Chest X-ray:
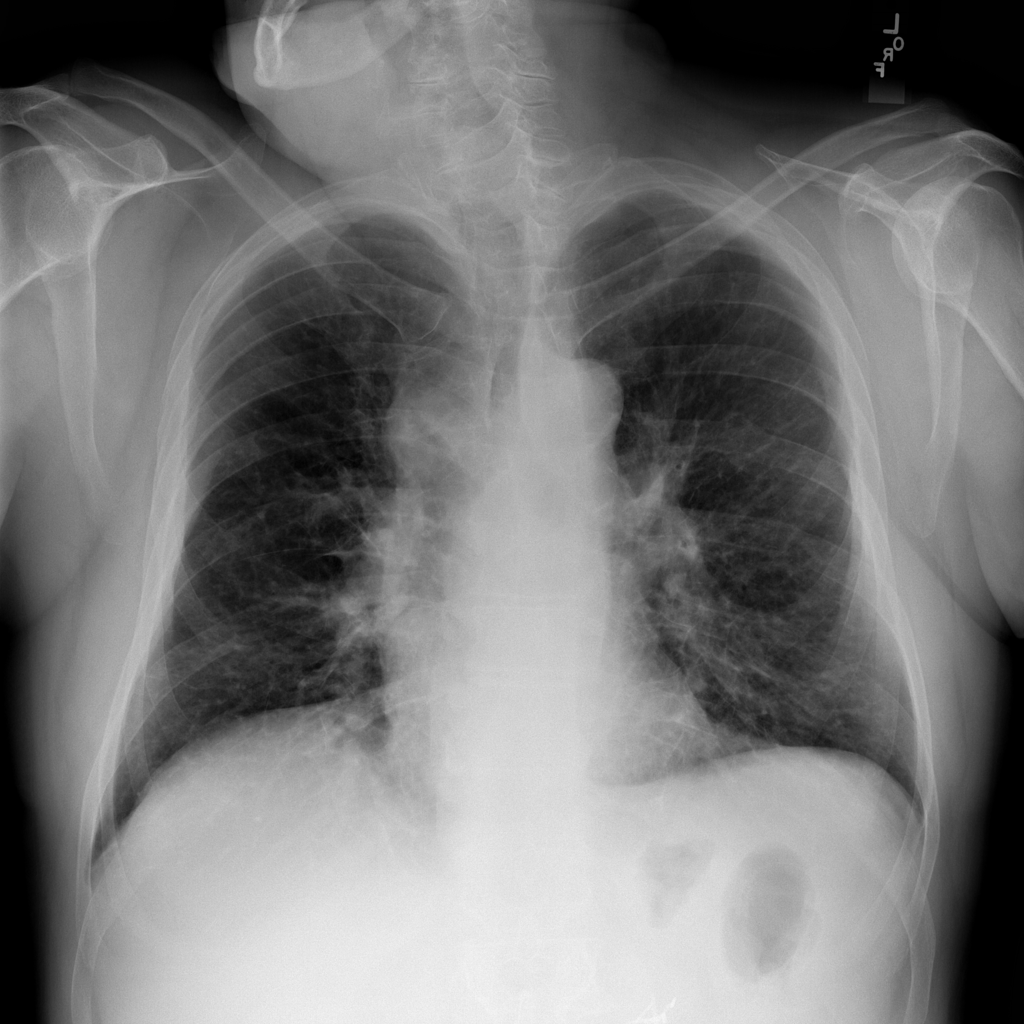
Findings: Fibrosis
No abnormal finding: no